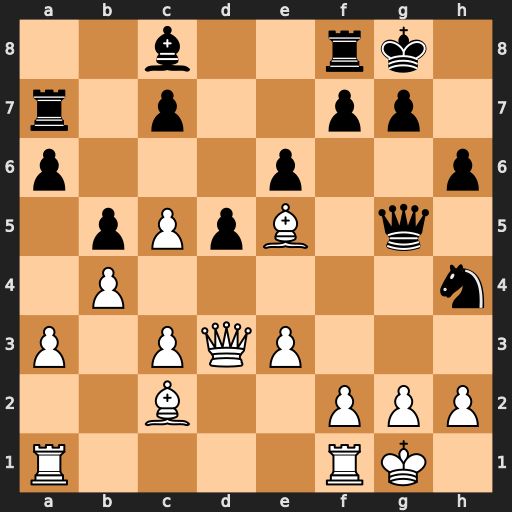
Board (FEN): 2b2rk1/r1p2pp1/p3p2p/1pPpB1q1/1P5n/P1PQP3/2B2PPP/R4RK1
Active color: w
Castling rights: -
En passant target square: -
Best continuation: Qh7#